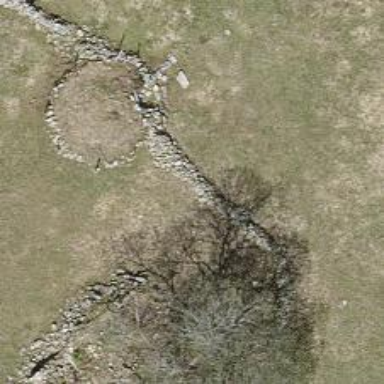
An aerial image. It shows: Wall made of dry stone.